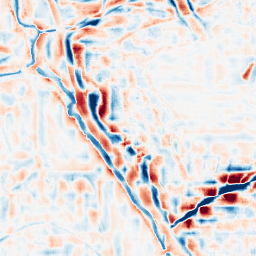
Category: wavelet
Decomposition family: wavelet_reverse_biorthogonal
Decomposition parameters: wavelet: rbio4.4
level: 4
Upsampling method: fft_zeropad
Upsampling parameters: scale: 4
Upsampling scale: 4